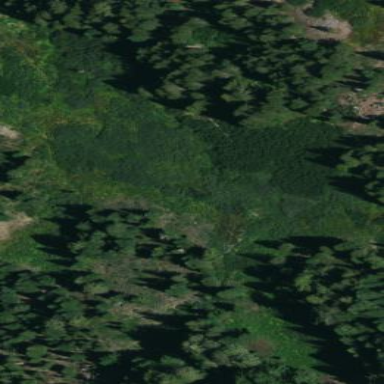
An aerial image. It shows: Wet meadow with woodland vegetation.